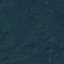
Land use / land cover: Forest